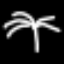
Label: palm tree